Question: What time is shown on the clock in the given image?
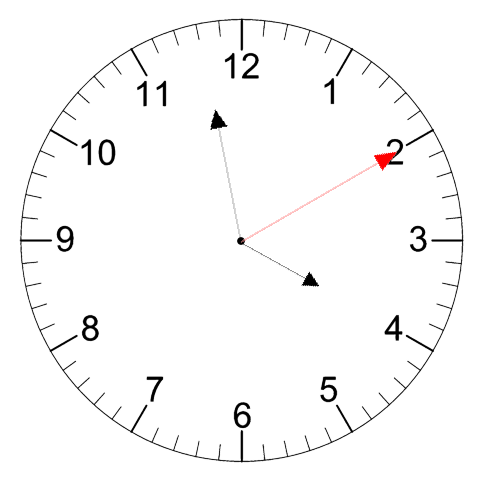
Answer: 03:58:10